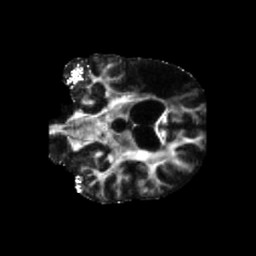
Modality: FA
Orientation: coronal
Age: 71
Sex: male
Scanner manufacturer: siemens
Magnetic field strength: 3 T
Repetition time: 5.47 s
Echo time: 0.0854 s